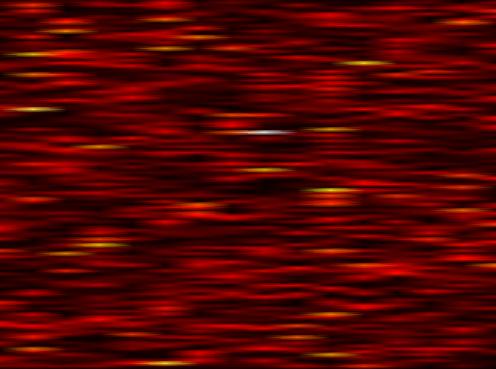
Label: FOFDM